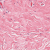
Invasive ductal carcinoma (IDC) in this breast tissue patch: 0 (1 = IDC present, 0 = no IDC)